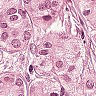
Metastatic tissue present: yes